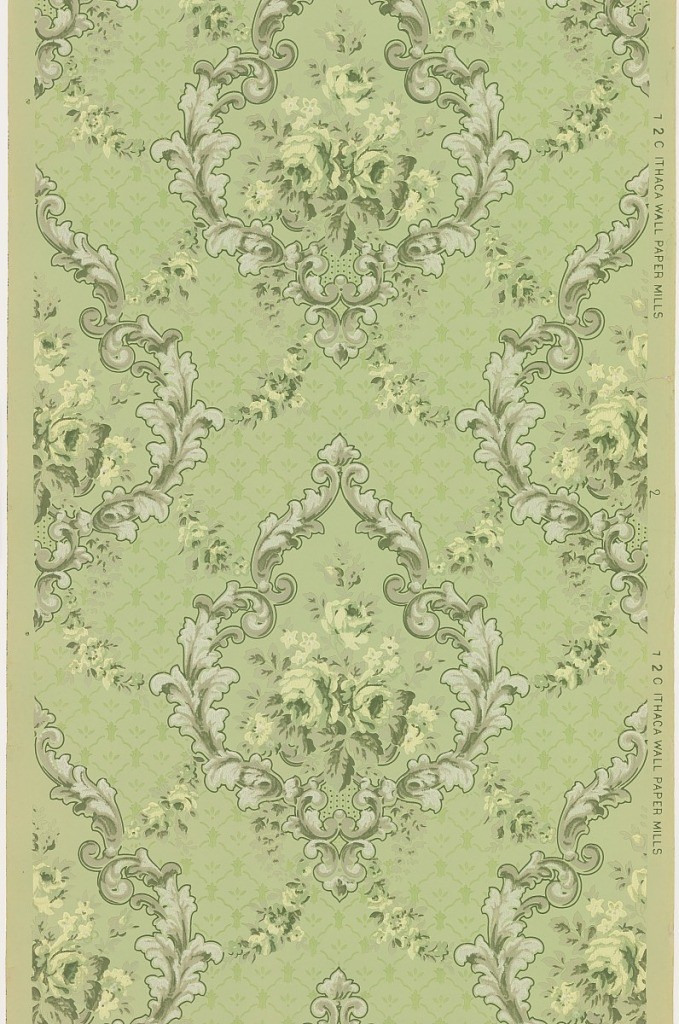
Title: Sidewall
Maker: Ithaca Wall-Paper Mills, Ithaca Wall-Paper Mills, inc. 1900-1907
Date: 1905–1915
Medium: Machine-printed paper, liquid mica
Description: Large medallions made of foliate scrolls with a bouquet of yellow flowers in the center, connected by floral swag and vining. The background has a treillage pattern. Ground is green. printed in greens, mica white, grey, and yellow.
Printed in selvedge: "72C Ithaca Wall Paper Mills 2"